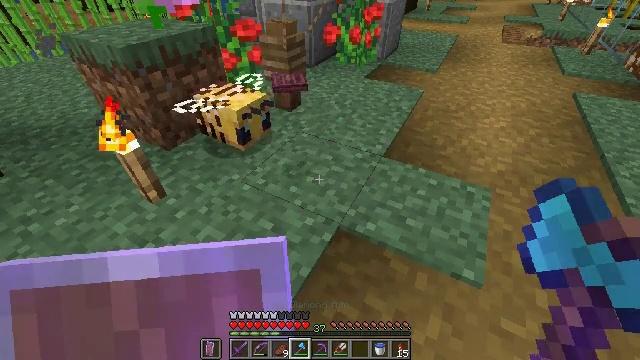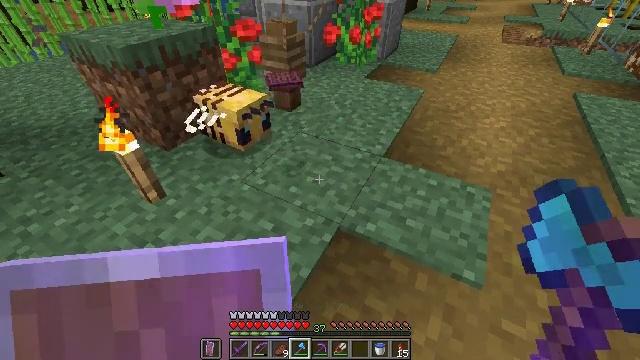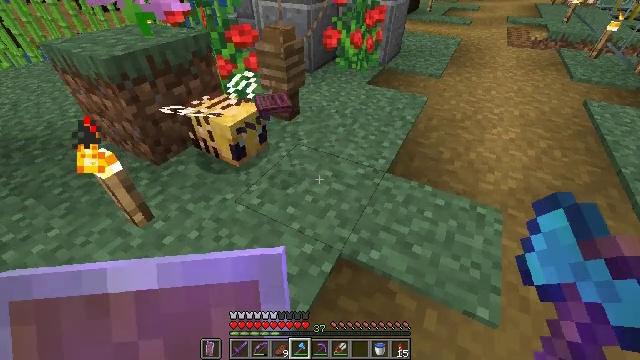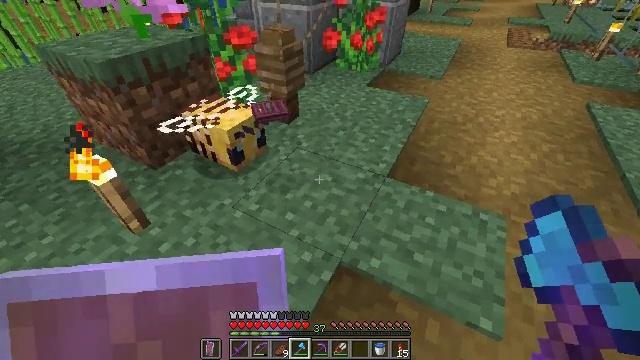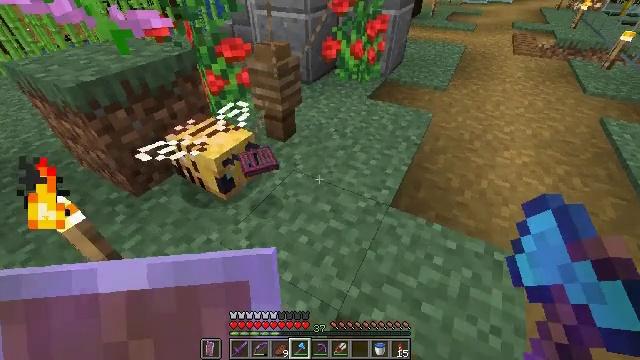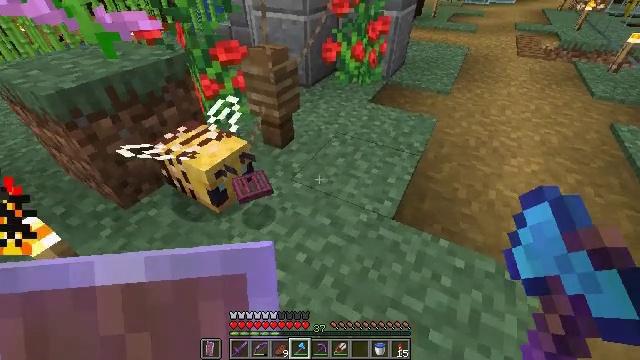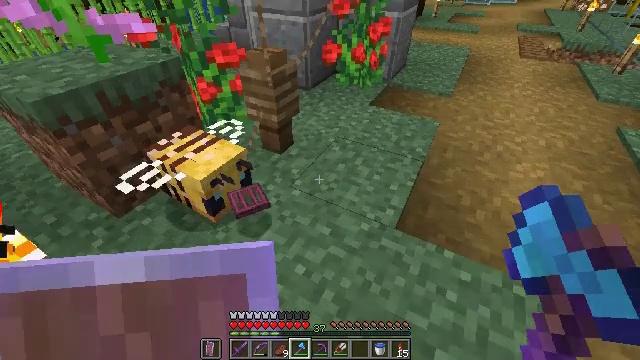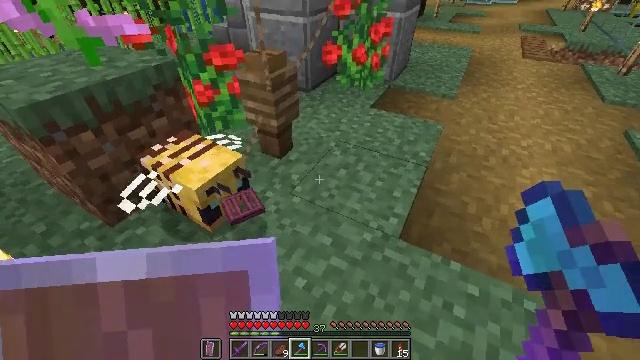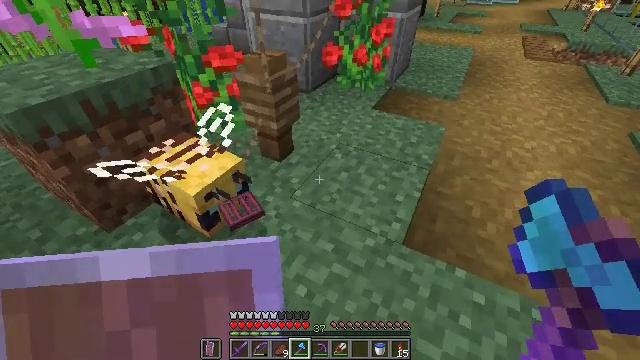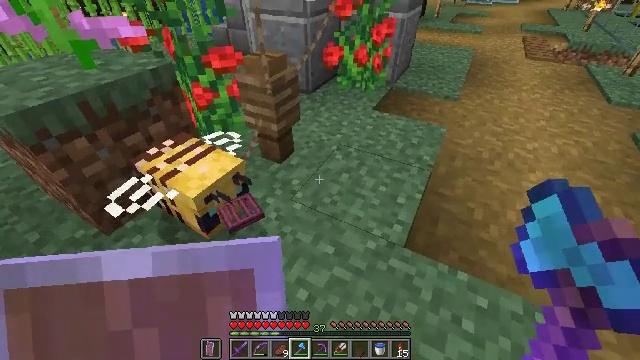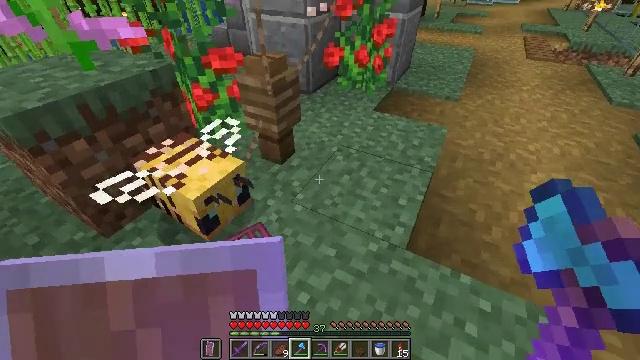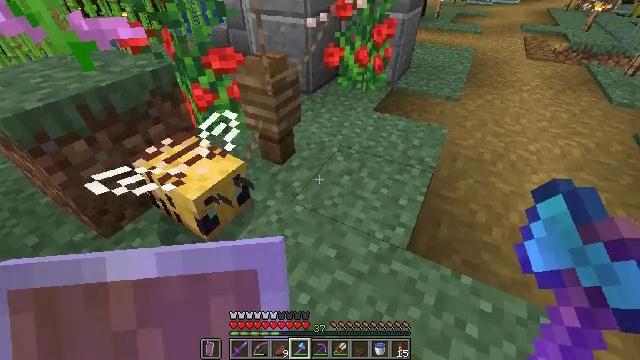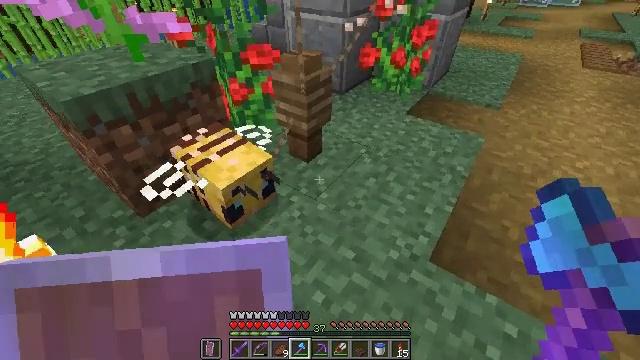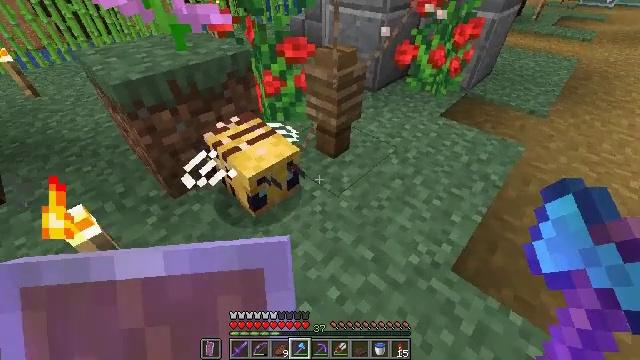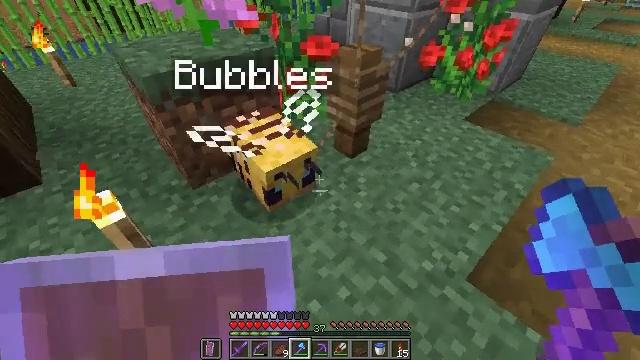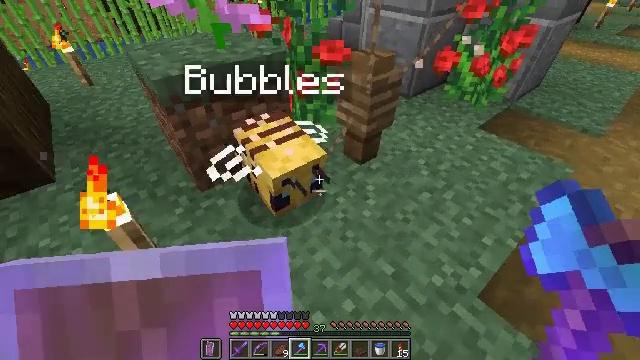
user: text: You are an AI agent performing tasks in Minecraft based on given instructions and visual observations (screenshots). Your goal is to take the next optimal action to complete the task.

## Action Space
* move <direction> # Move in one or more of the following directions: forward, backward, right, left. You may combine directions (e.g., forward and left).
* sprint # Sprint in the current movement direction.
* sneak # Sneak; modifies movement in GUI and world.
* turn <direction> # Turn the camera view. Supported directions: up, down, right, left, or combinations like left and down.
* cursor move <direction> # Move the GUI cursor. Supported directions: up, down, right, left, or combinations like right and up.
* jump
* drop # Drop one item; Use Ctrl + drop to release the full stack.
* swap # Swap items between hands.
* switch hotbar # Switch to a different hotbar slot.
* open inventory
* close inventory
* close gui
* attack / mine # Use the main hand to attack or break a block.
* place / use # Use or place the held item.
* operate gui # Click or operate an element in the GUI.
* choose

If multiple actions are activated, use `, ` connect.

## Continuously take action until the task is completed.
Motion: motion action
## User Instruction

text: Attack the crimson trapdoor to break it.
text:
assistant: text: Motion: move forward
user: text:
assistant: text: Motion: move forward
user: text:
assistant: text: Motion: move forward
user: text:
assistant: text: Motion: move forward
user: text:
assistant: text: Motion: move forward
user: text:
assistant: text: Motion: no_op
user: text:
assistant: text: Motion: no_op
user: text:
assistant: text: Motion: no_op
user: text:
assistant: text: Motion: no_op
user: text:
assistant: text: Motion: no_op
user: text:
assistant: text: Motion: no_op
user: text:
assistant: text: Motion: turn left
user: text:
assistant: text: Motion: turn left
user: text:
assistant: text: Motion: turn left
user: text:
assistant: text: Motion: move forward, turn left
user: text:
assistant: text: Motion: move forward
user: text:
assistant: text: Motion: move forward
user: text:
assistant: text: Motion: no_op
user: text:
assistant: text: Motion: no_op
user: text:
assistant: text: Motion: no_op
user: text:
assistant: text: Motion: no_op
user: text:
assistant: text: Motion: no_op
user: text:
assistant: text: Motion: move back, turn left
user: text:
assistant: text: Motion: move back
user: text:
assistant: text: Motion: move back
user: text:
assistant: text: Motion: move back, turn up
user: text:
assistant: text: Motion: move back, turn left and up
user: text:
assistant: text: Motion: move back, turn left and up
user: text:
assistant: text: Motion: turn up
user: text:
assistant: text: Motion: turn right and up